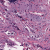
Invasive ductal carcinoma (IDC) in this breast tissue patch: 1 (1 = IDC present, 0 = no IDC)